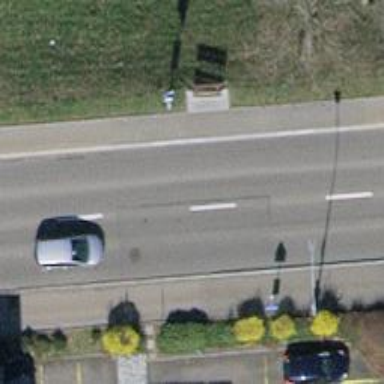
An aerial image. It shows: Public transport stop position.